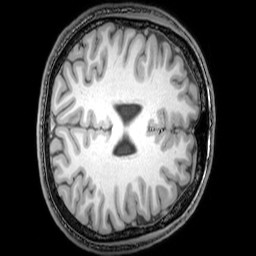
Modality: T1w
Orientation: axial
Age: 21
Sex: male
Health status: healthy
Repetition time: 0.081 s
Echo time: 0.037 s